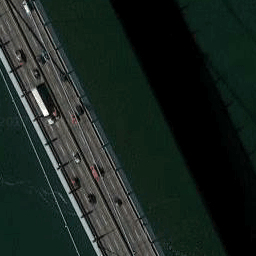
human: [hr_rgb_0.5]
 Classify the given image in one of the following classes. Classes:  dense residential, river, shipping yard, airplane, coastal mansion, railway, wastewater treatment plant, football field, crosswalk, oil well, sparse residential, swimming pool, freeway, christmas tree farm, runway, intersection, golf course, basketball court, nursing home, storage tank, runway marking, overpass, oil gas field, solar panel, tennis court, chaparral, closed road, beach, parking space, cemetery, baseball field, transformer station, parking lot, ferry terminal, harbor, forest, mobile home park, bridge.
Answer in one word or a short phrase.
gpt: bridge